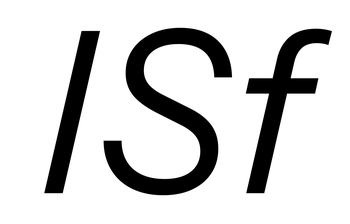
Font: InstrumentSans-Italic_Italic